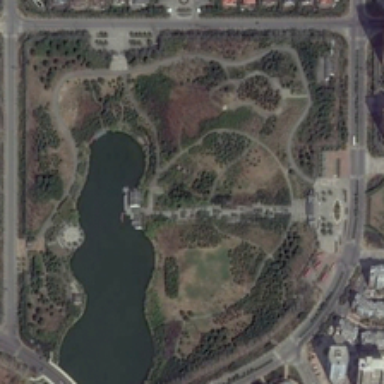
This is a park in the city .